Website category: university
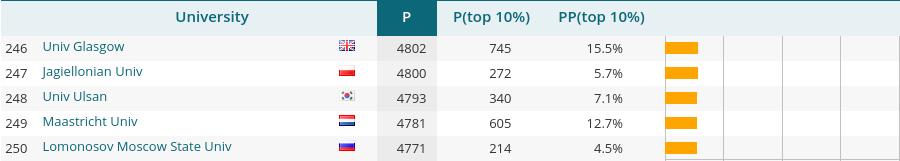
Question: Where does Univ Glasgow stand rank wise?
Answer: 246

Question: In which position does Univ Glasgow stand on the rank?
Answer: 246

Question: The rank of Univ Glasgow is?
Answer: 246

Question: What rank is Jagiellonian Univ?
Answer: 247

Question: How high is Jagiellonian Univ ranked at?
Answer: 247

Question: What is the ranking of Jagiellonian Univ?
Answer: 247

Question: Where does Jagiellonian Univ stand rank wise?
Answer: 247

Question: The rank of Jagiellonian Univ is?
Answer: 247

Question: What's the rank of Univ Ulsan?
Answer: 248

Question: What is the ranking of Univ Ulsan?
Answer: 248

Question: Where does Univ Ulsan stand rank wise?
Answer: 248

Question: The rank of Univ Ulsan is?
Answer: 248

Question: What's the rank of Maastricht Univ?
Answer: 249

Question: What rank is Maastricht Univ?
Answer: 249

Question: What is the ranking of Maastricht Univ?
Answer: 249

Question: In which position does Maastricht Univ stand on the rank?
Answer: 249

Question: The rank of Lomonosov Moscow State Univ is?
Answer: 250

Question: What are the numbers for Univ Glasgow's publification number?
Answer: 4802

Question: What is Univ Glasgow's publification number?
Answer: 4802

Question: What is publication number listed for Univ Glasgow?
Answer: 4802

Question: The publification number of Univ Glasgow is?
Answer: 4802

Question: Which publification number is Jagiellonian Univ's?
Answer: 4800

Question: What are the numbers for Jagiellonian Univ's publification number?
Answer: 4800

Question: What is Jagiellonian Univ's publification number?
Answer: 4800

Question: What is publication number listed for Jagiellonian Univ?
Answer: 4800

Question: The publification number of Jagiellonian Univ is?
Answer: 4800

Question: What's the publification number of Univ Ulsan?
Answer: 4793

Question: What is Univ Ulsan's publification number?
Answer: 4793

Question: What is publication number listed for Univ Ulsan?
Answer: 4793

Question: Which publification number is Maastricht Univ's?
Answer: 4781

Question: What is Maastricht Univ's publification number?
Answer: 4781

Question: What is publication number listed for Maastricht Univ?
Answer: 4781

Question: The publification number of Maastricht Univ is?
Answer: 4781

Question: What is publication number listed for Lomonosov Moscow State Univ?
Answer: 4771

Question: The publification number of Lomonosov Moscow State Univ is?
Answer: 4771

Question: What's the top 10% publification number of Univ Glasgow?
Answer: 745

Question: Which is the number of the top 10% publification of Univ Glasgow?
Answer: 745

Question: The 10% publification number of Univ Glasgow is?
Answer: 745

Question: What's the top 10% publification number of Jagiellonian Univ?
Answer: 272

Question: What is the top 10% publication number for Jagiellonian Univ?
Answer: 272

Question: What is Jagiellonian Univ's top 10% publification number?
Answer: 272

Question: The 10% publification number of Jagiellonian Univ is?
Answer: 272

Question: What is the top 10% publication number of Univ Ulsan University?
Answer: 340

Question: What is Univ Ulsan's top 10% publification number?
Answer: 340

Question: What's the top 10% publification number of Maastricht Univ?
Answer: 605

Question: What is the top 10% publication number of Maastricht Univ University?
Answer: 605

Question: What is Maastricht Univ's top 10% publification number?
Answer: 605

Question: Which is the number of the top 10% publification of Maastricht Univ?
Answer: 605

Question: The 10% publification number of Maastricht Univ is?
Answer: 605

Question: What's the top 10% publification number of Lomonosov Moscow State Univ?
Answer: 214

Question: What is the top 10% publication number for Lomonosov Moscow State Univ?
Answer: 214

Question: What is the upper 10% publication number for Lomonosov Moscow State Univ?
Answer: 214

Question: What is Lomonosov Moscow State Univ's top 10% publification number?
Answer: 214

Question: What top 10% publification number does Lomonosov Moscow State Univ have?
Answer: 214

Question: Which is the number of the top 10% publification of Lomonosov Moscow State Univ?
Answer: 214

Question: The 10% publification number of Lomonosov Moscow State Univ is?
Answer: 214

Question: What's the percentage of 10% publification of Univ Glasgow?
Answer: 15.5%

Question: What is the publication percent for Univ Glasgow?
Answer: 15.5%

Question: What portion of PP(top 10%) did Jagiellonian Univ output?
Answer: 5.7%

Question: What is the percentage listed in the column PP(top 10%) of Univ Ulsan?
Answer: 7.1%

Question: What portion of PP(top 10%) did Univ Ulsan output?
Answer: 7.1%

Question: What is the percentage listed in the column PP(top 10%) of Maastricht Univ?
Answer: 12.7%

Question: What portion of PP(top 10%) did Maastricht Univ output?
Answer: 12.7%

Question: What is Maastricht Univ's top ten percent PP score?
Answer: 12.7%